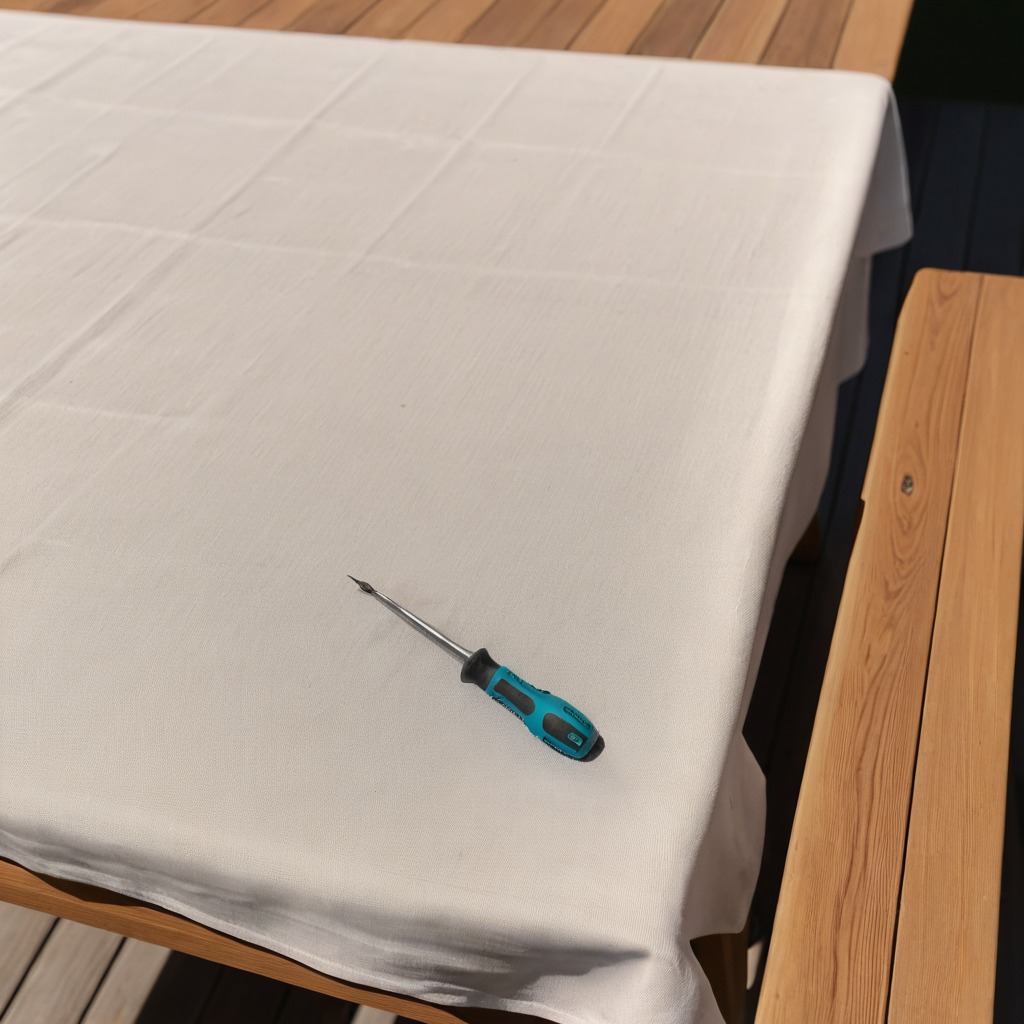
A screwdriver lies on the wooden table.